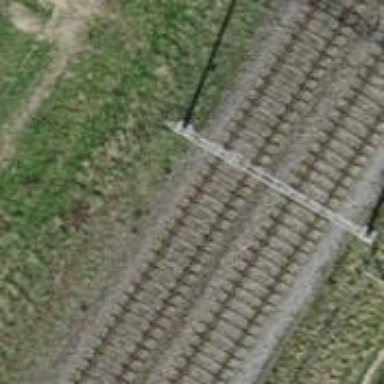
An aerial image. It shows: Power pole.